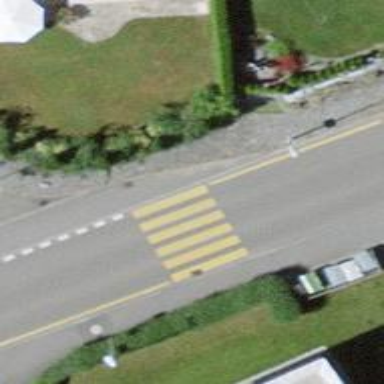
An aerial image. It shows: Uncontrolled zebra crossing on the road.